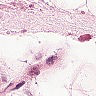
Metastatic tissue present: no